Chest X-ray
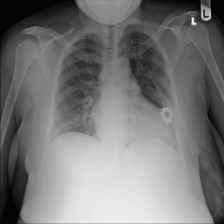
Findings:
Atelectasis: negative
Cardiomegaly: negative
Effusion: negative
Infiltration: negative
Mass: negative
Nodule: negative
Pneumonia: negative
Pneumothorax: negative
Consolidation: negative
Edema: negative
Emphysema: negative
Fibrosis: negative
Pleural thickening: negative
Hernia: negative